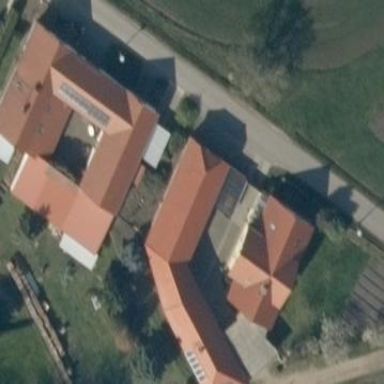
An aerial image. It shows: Farm auxiliary building.